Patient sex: M
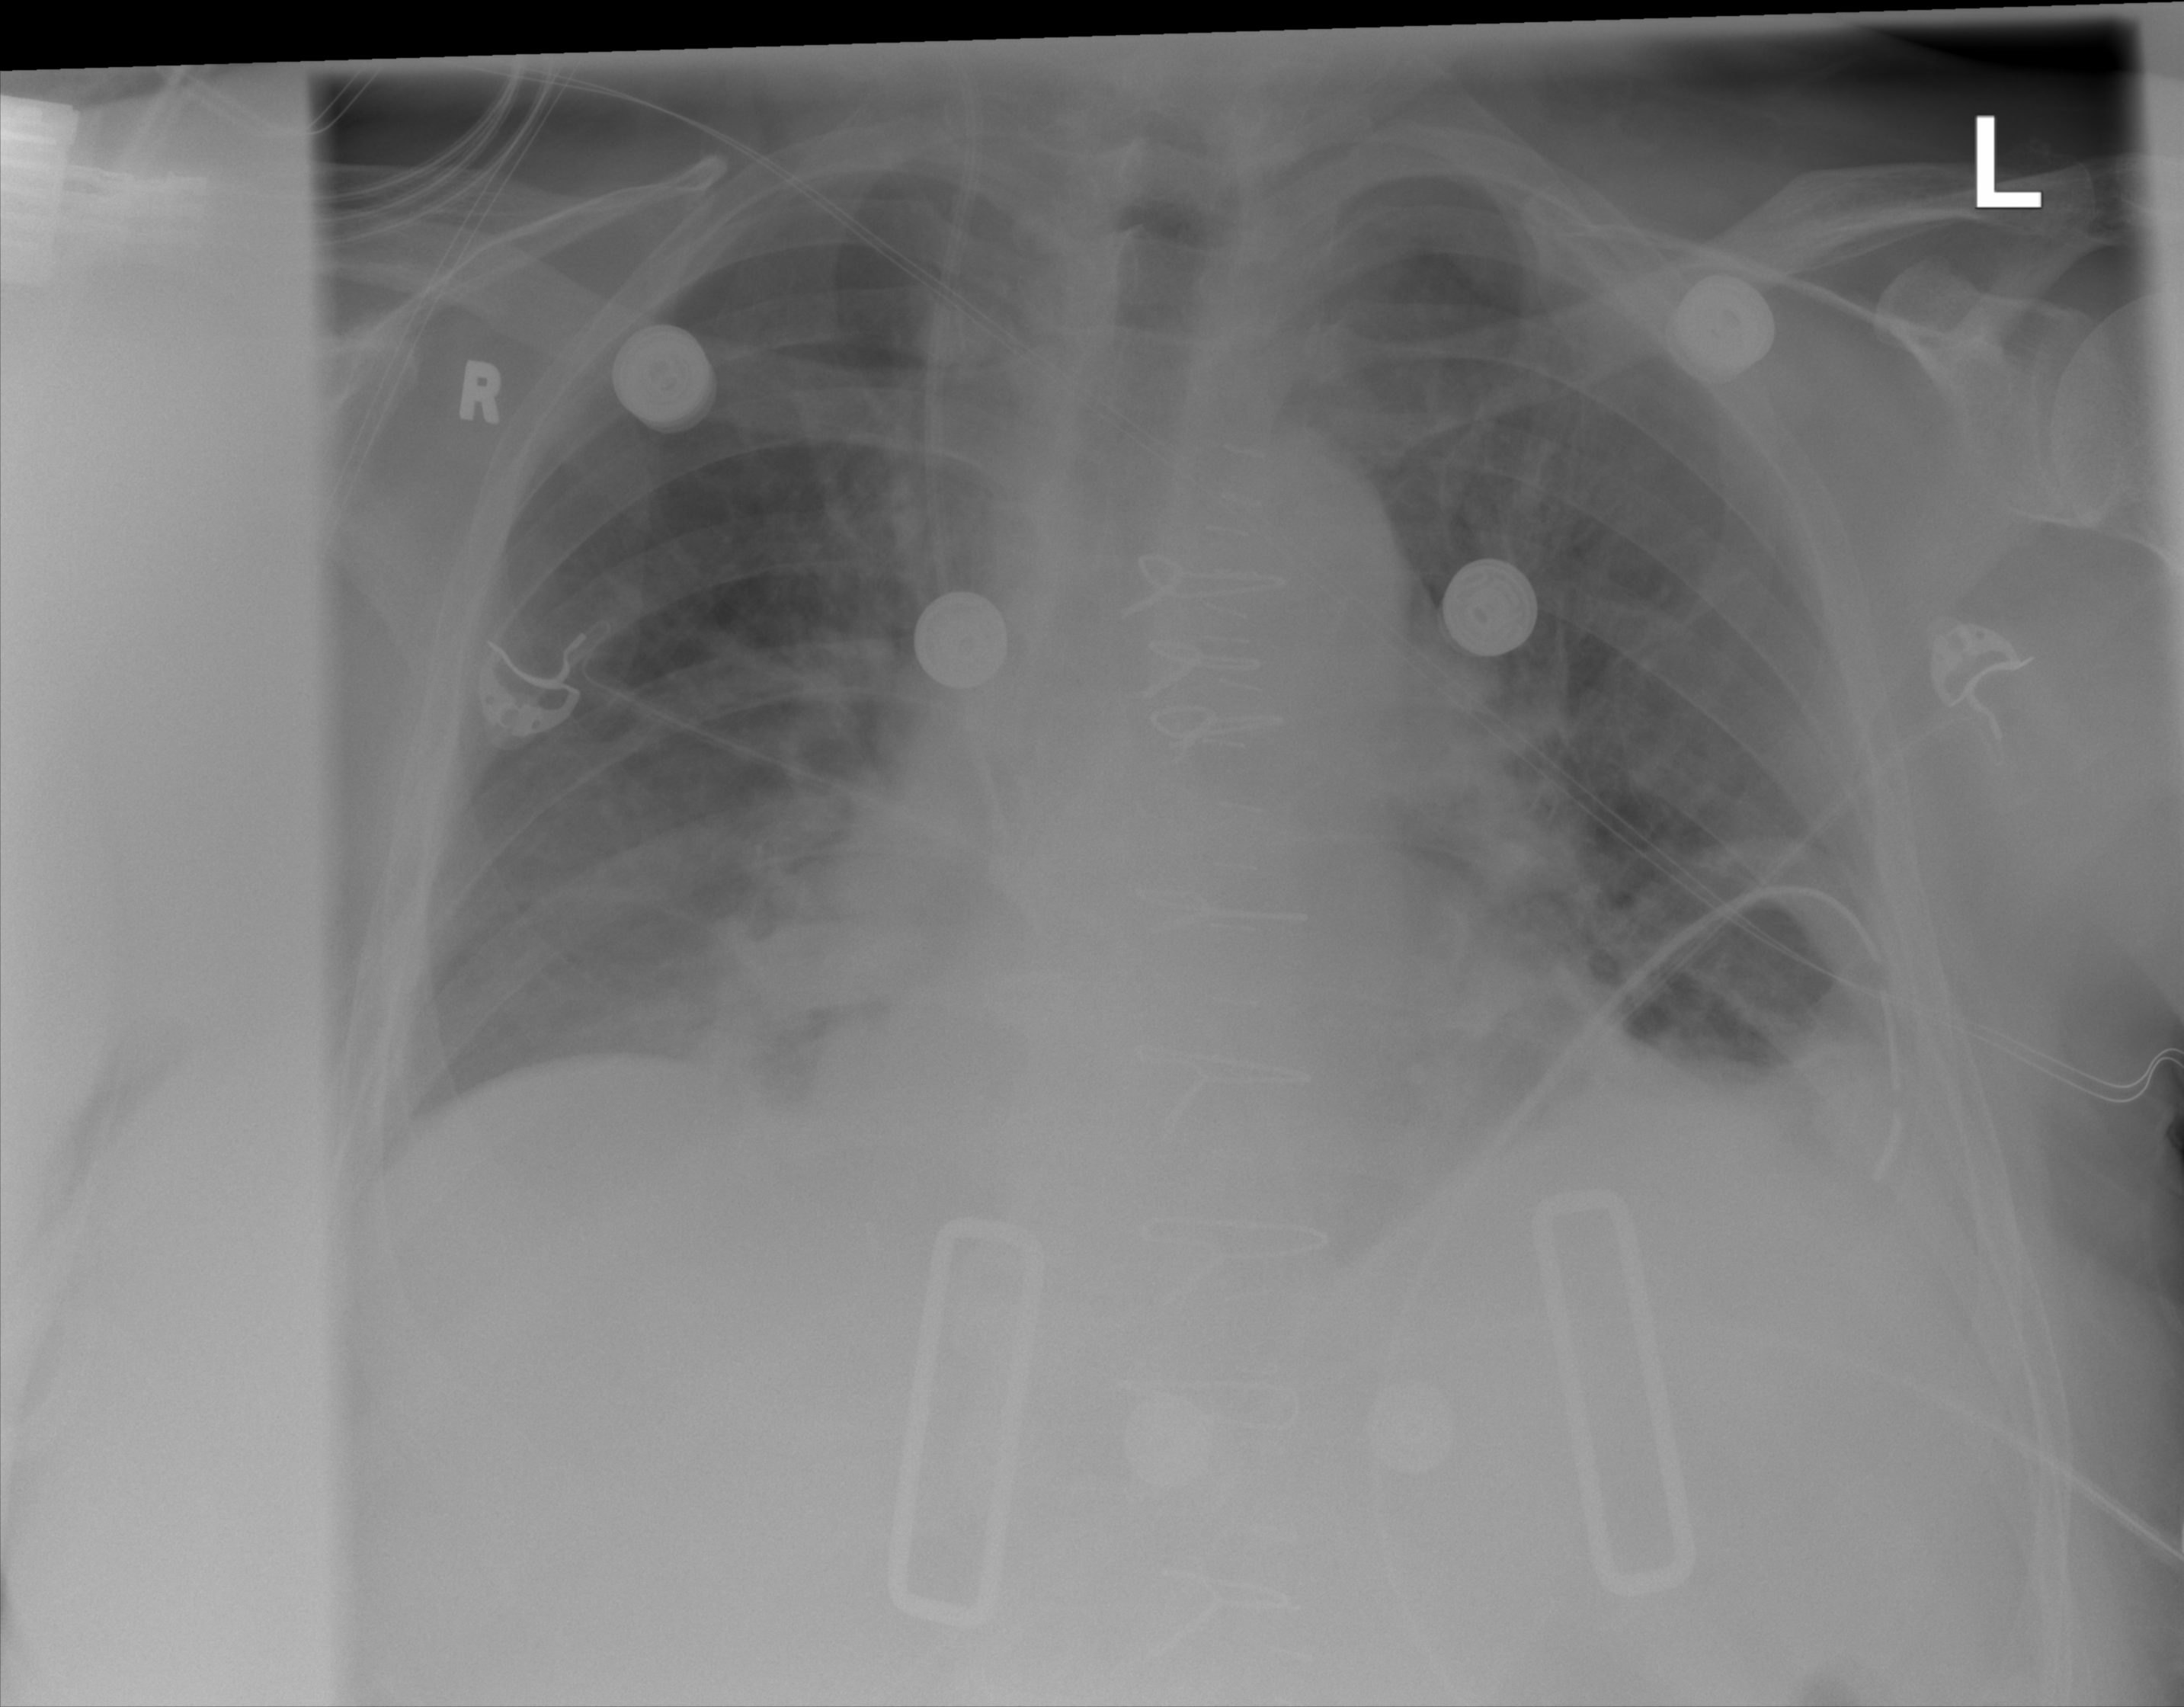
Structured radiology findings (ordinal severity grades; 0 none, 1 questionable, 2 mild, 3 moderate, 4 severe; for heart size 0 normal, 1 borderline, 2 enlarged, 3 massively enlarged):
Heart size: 2
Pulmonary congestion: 2
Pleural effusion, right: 0
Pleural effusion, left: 2
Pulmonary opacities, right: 0
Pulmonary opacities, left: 0
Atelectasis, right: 0
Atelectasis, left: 2